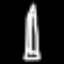
Label: pencil